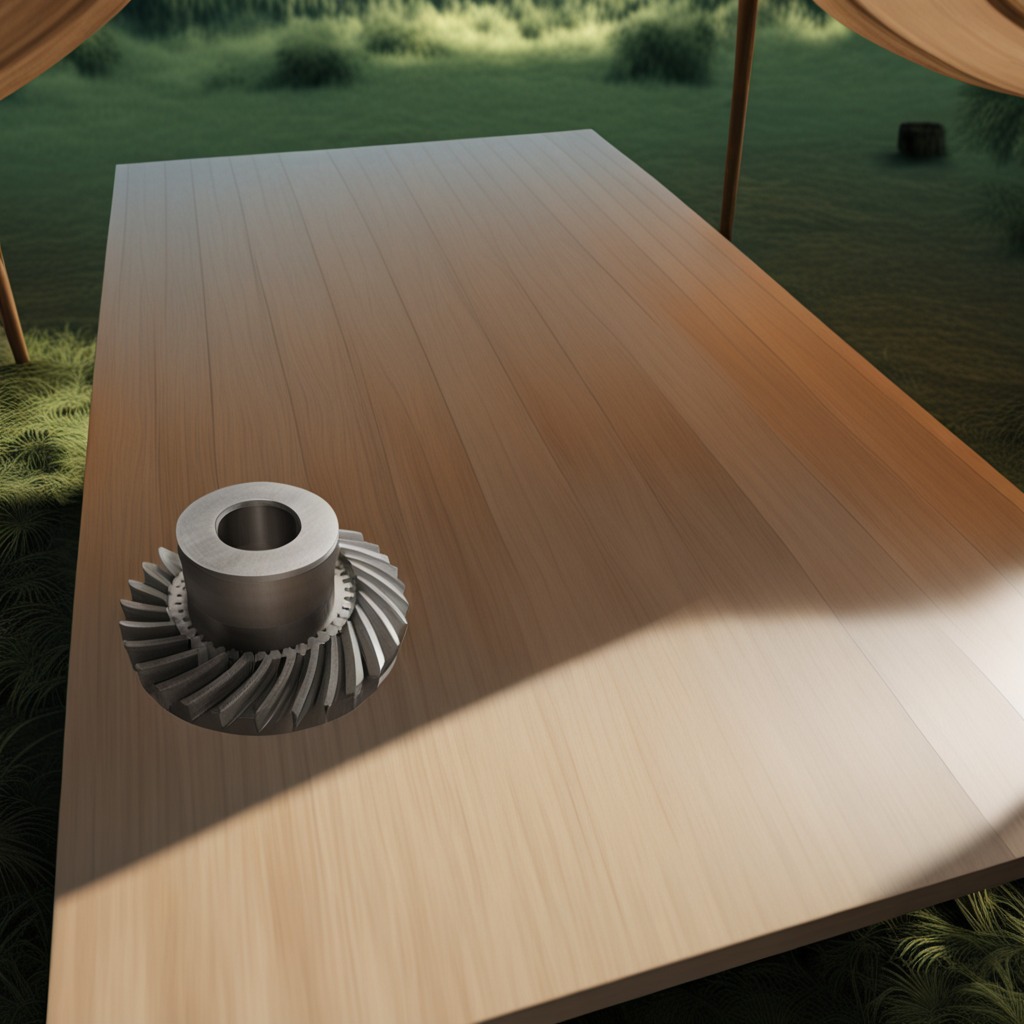
A steel gear with teeth lies on a wooden table inside a jungle field workshop tent humid ambient light worn but